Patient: sex F, age 71
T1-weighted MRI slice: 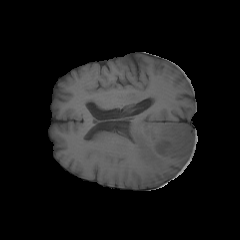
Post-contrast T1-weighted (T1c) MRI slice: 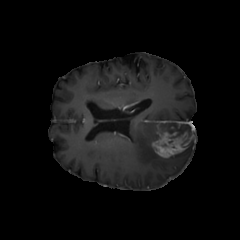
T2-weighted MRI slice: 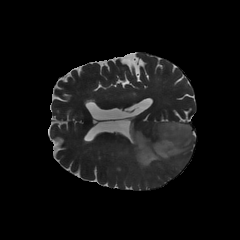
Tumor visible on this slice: yes
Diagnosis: Glioblastoma, IDH-wildtype
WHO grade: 4